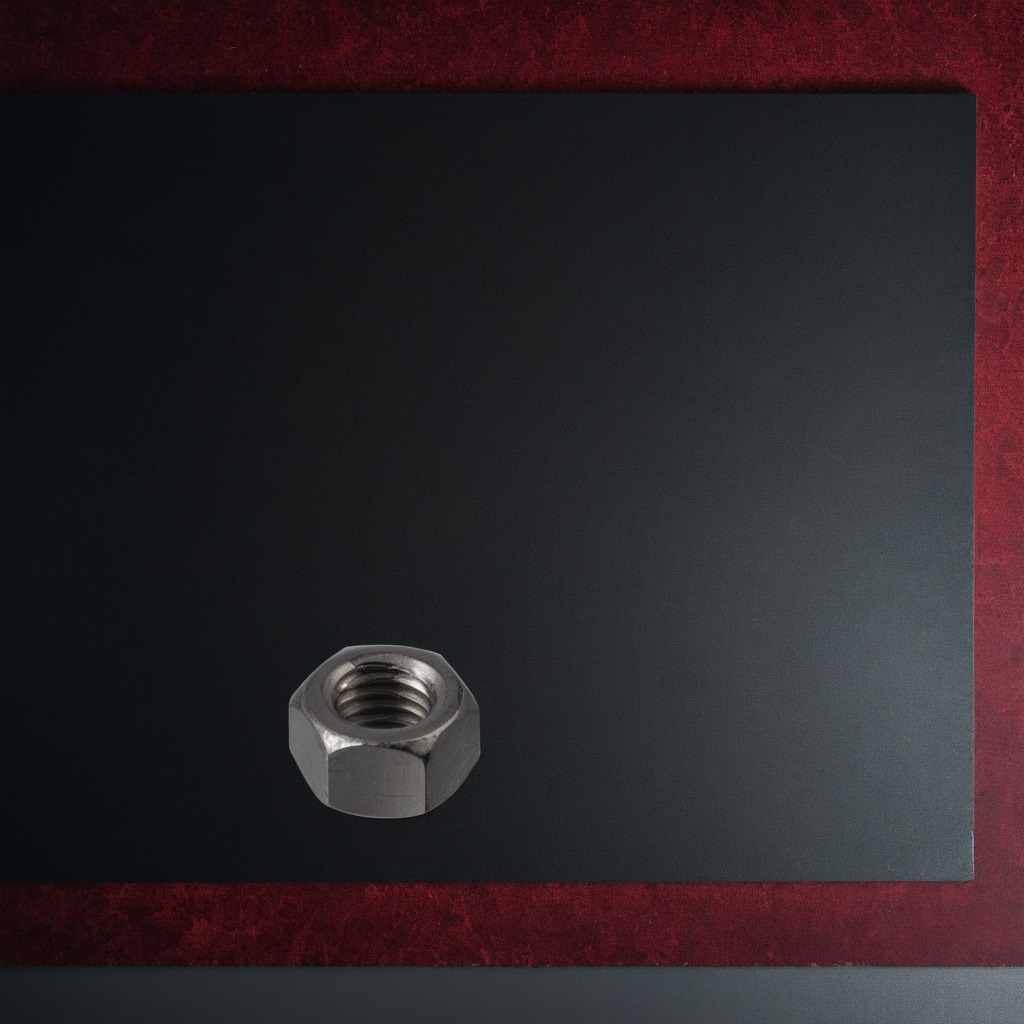
A metal nut is lying on the clean granite tabletop.